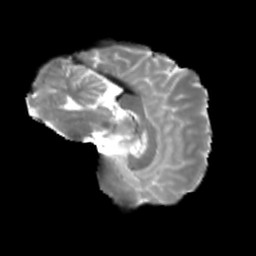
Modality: T2w
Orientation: sagittal
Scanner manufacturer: siemens
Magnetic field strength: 3 T
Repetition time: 4 s
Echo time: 0.0594 s